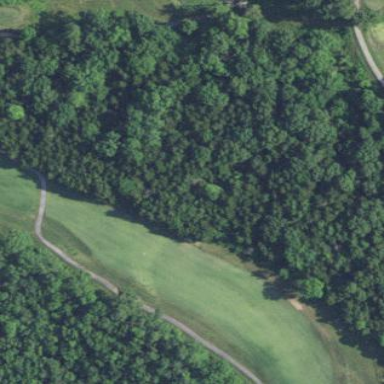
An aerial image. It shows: Golf fairway surrounded by grass.